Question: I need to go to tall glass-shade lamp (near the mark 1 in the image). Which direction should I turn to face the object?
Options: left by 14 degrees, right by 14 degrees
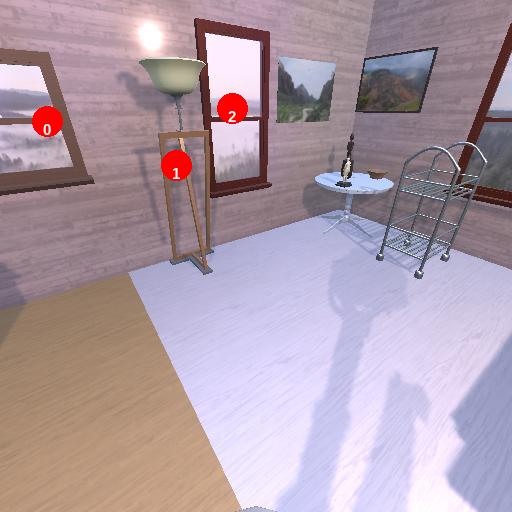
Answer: left by 14 degrees